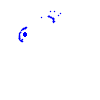
Particle: kaon